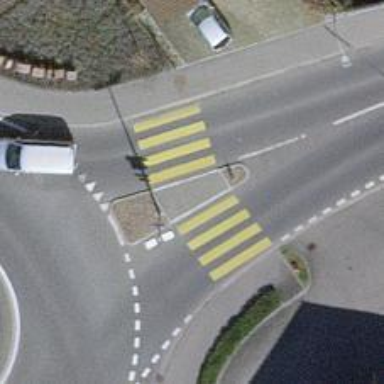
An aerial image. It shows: Uncontrolled zebra crossing with pedestrian island.